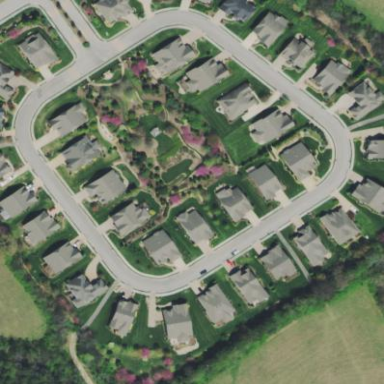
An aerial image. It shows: Residential area composed of single-family homes.